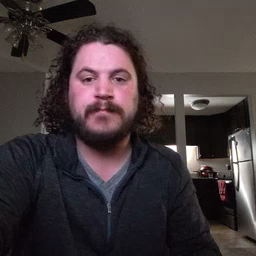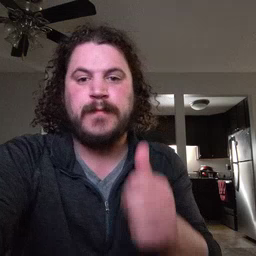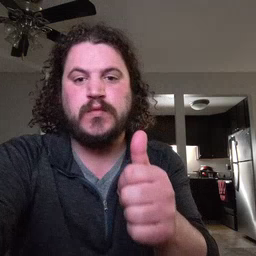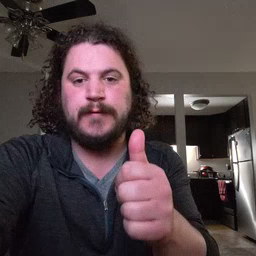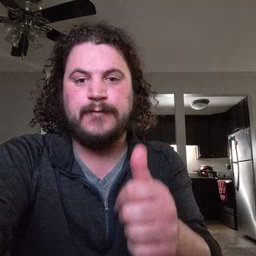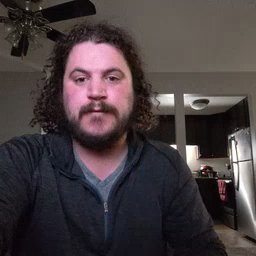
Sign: yourself